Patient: sex M, age 69
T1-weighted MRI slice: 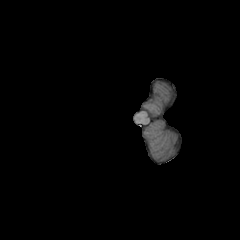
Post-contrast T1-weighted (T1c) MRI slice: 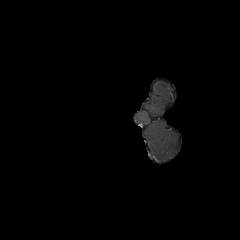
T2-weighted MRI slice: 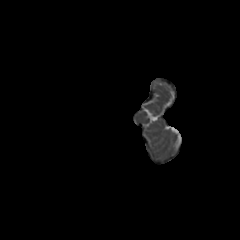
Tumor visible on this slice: no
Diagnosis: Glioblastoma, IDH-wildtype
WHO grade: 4